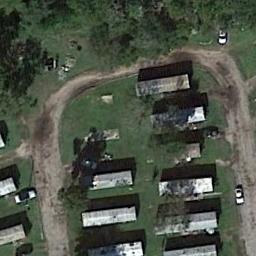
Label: mobile_home_park